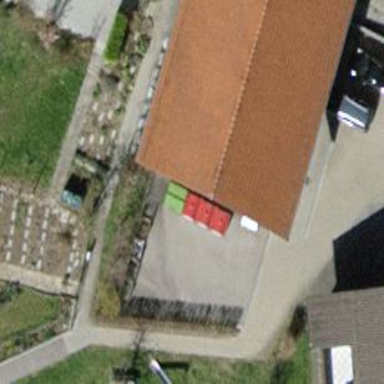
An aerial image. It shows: Recycling container in the area designated for recycling.